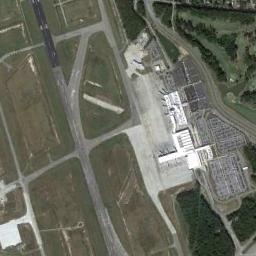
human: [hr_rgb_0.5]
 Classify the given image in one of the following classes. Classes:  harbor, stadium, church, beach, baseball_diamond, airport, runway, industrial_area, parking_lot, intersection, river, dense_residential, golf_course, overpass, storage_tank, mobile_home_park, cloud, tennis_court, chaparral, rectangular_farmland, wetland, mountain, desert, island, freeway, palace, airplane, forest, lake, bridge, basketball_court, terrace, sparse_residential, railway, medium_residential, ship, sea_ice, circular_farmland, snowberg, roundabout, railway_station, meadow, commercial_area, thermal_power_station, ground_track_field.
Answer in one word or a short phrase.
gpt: airport